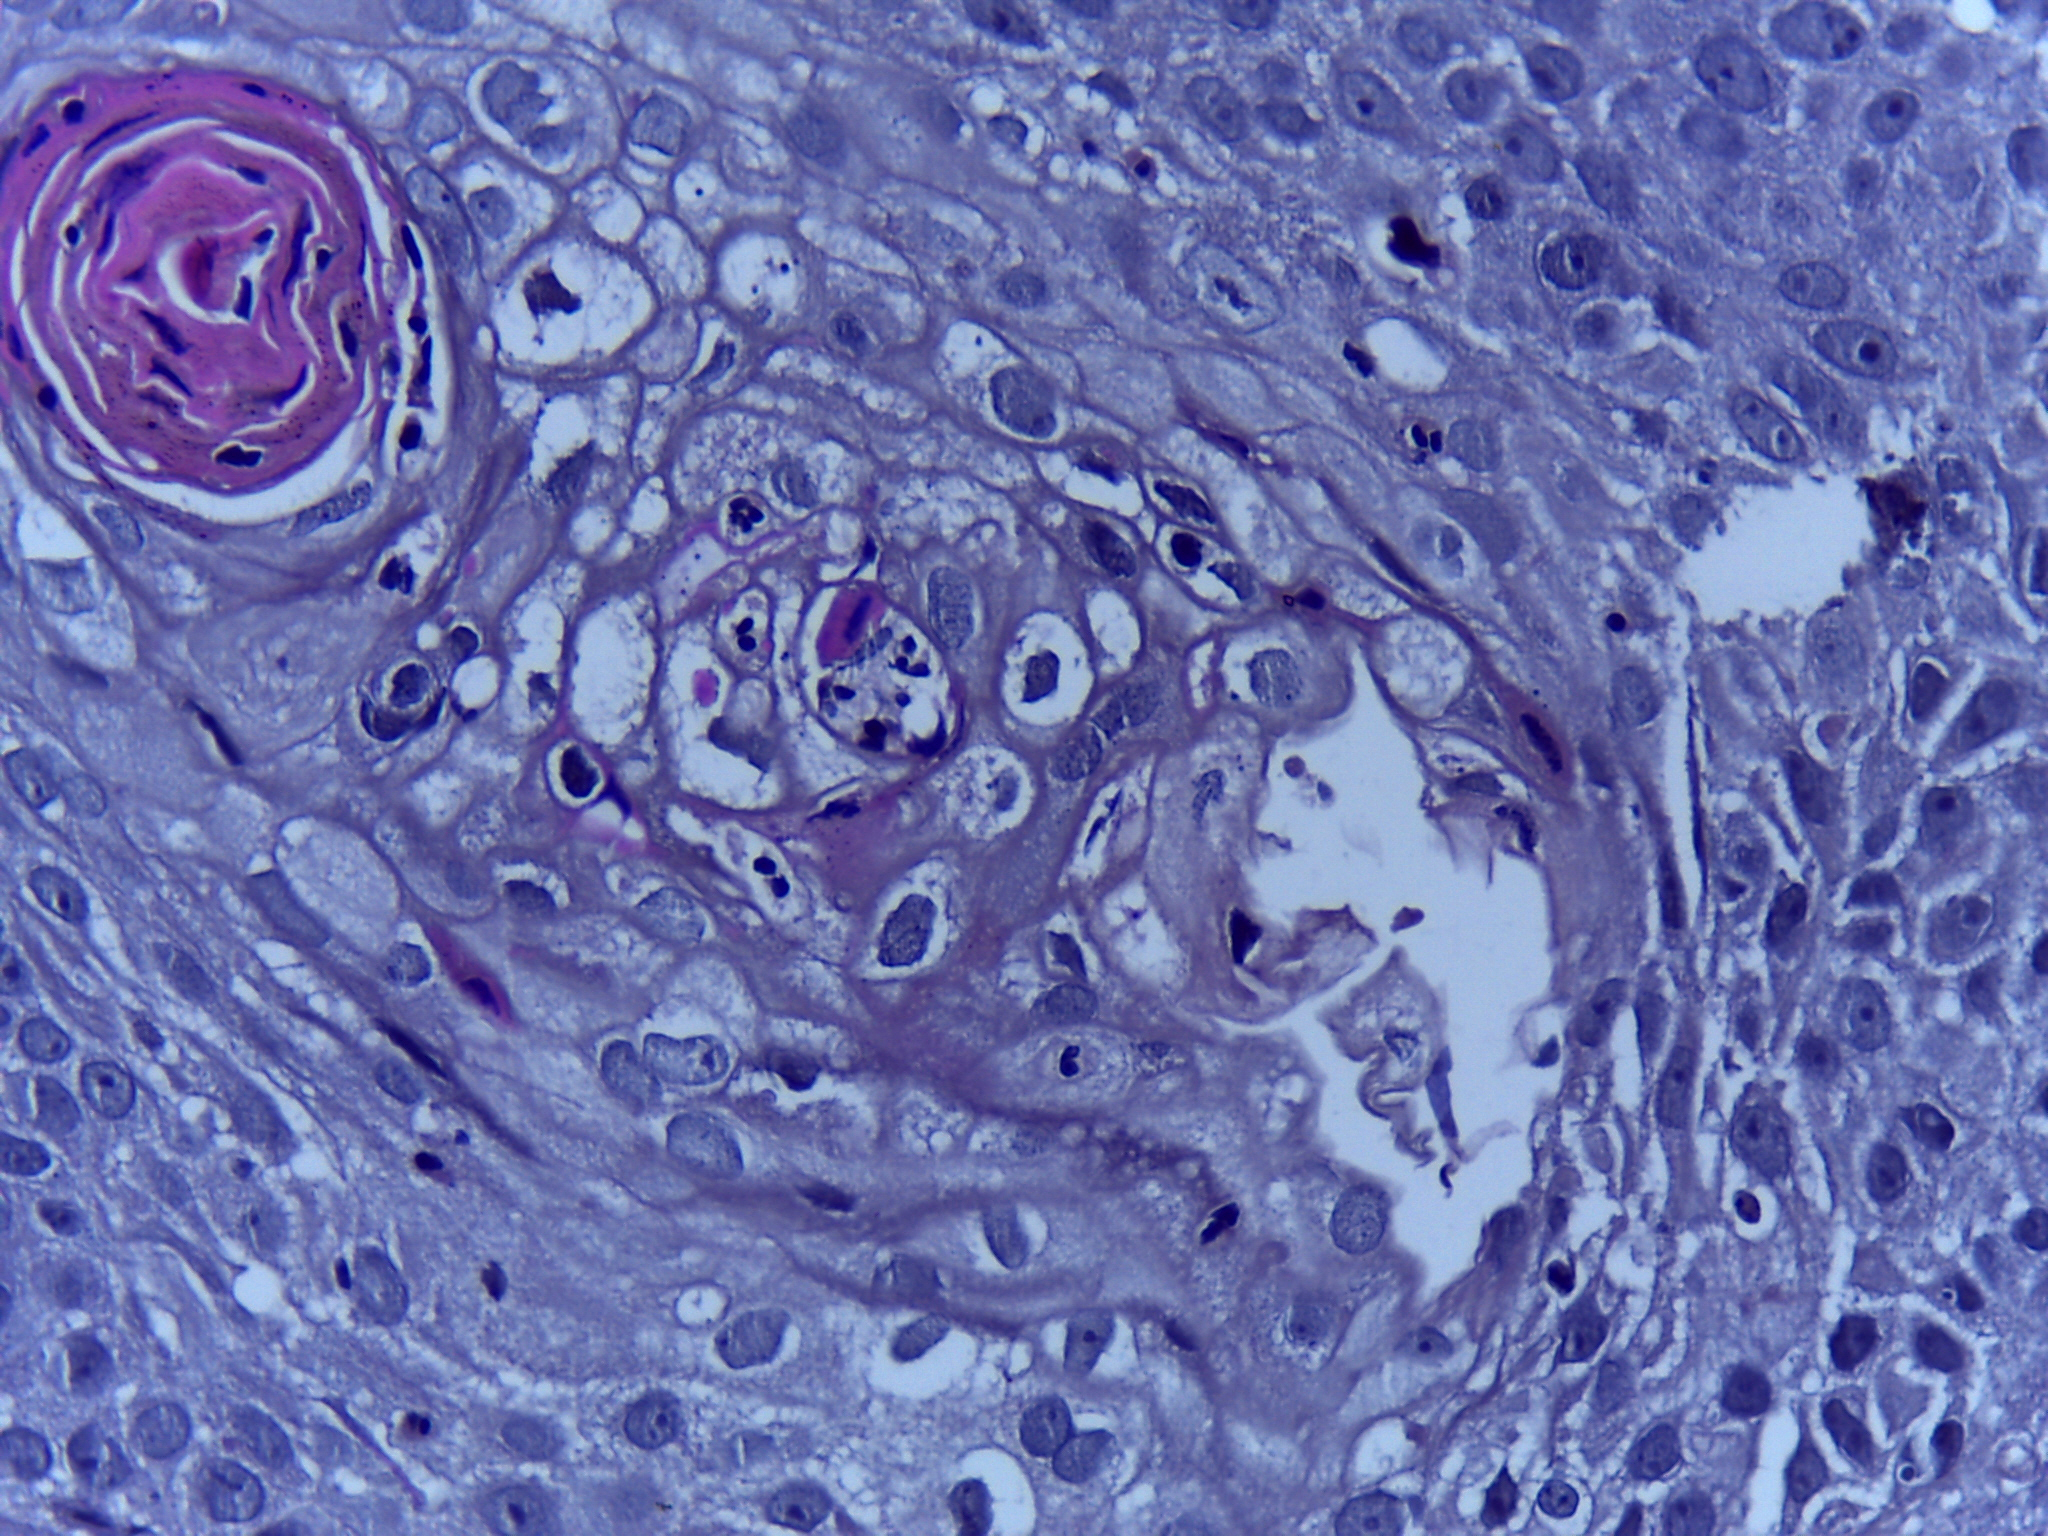
Diagnosis: OSCC